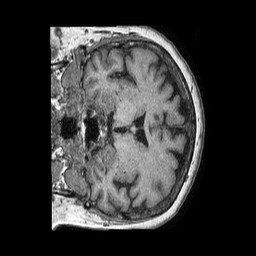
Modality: T1w
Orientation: coronal
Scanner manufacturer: philips
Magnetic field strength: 1.5 T
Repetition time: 0.007544 s
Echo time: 0.003425 s